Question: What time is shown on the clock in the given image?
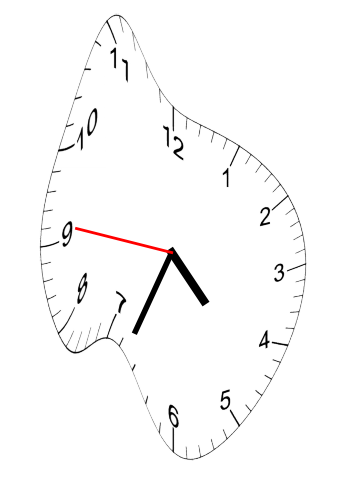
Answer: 04:33:46